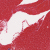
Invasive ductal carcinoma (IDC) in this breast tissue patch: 0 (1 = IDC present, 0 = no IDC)